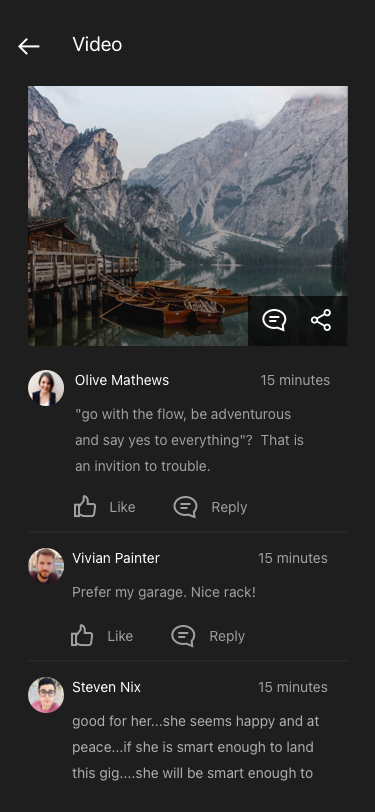
Text in this UI design:
Video
Olive Mathews
"go with the flow, be adventurous
and say yes to everything"?  That is
an invition to trouble.
15 minutes
Like
Reply
Vivian Painter
Prefer my garage. Nice rack!
15 minutes
Like
Reply
Steven Nix
good for her...she seems happy and at
peace...if she is smart enough to land
this gig....she will be smart enough to
15 minutes